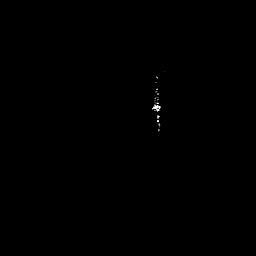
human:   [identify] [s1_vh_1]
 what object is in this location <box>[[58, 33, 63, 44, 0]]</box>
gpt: <ref>1 small ship at the center</ref>